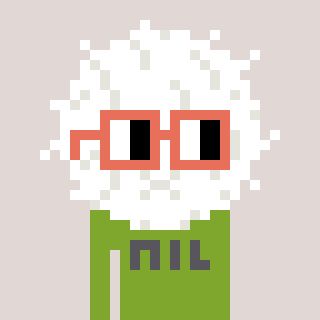
a pixel art character with square orange glasses, a cottonball-shaped head and a slimegreen-colored body on a warm background